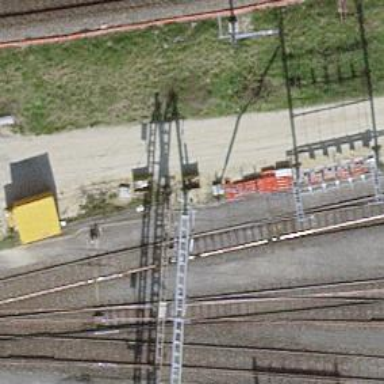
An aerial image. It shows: Railway switch.